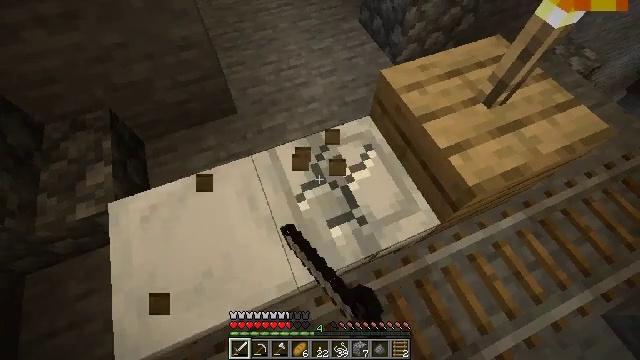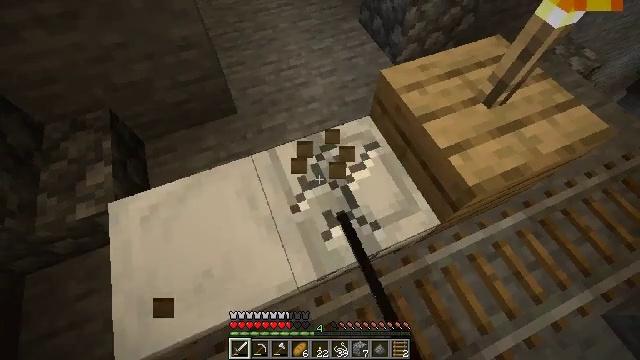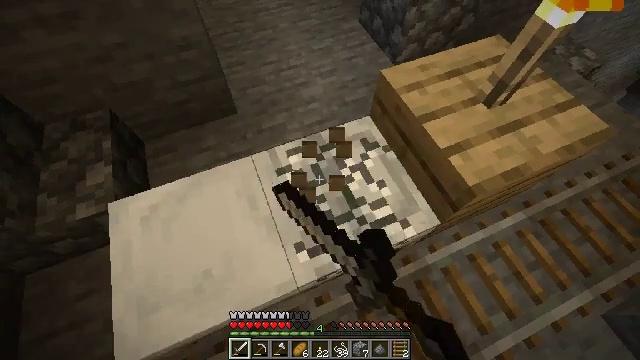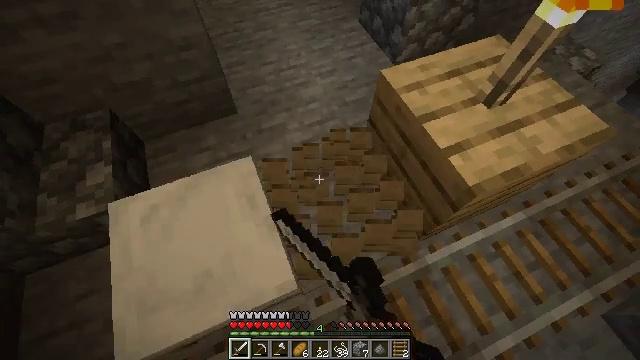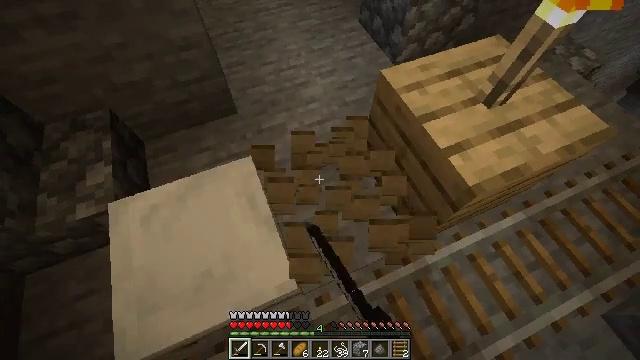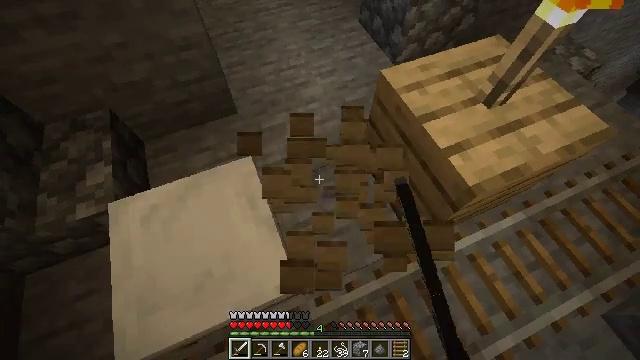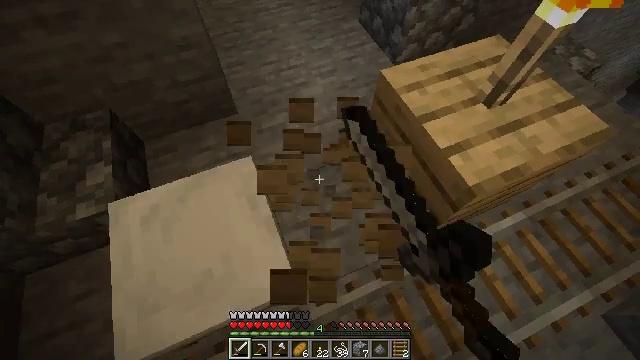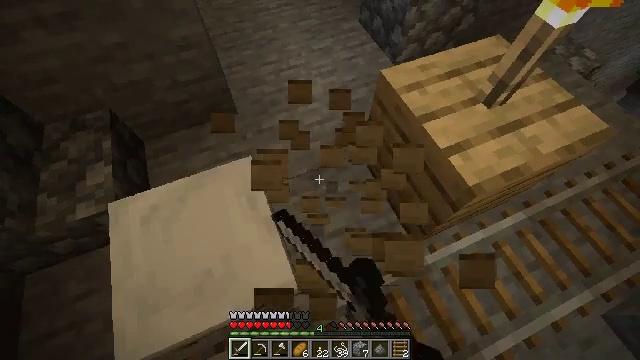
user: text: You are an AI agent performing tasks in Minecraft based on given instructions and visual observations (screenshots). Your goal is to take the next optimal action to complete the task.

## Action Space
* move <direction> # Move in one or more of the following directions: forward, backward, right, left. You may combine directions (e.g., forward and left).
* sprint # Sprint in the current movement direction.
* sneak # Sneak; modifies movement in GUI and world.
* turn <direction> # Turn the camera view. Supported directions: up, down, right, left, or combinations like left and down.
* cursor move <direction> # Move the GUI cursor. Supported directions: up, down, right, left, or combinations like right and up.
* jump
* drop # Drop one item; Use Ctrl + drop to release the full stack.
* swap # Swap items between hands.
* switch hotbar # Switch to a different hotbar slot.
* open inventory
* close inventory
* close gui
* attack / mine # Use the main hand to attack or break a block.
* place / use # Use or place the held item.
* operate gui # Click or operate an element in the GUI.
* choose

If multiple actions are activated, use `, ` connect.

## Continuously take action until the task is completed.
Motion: motion action
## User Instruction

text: Attack the white bed to collect it.
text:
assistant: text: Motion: attack / mine
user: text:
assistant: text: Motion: attack / mine
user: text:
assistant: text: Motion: attack / mine
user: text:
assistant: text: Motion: attack / mine
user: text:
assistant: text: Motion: attack / mine
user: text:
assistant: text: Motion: attack / mine
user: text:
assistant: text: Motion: attack / mine
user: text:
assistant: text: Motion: attack / mine